Field crop: maize
Growth stage: 2
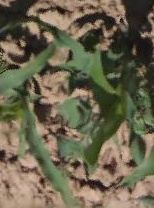
Species: maize